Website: crate-barrel
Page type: newsletter-management
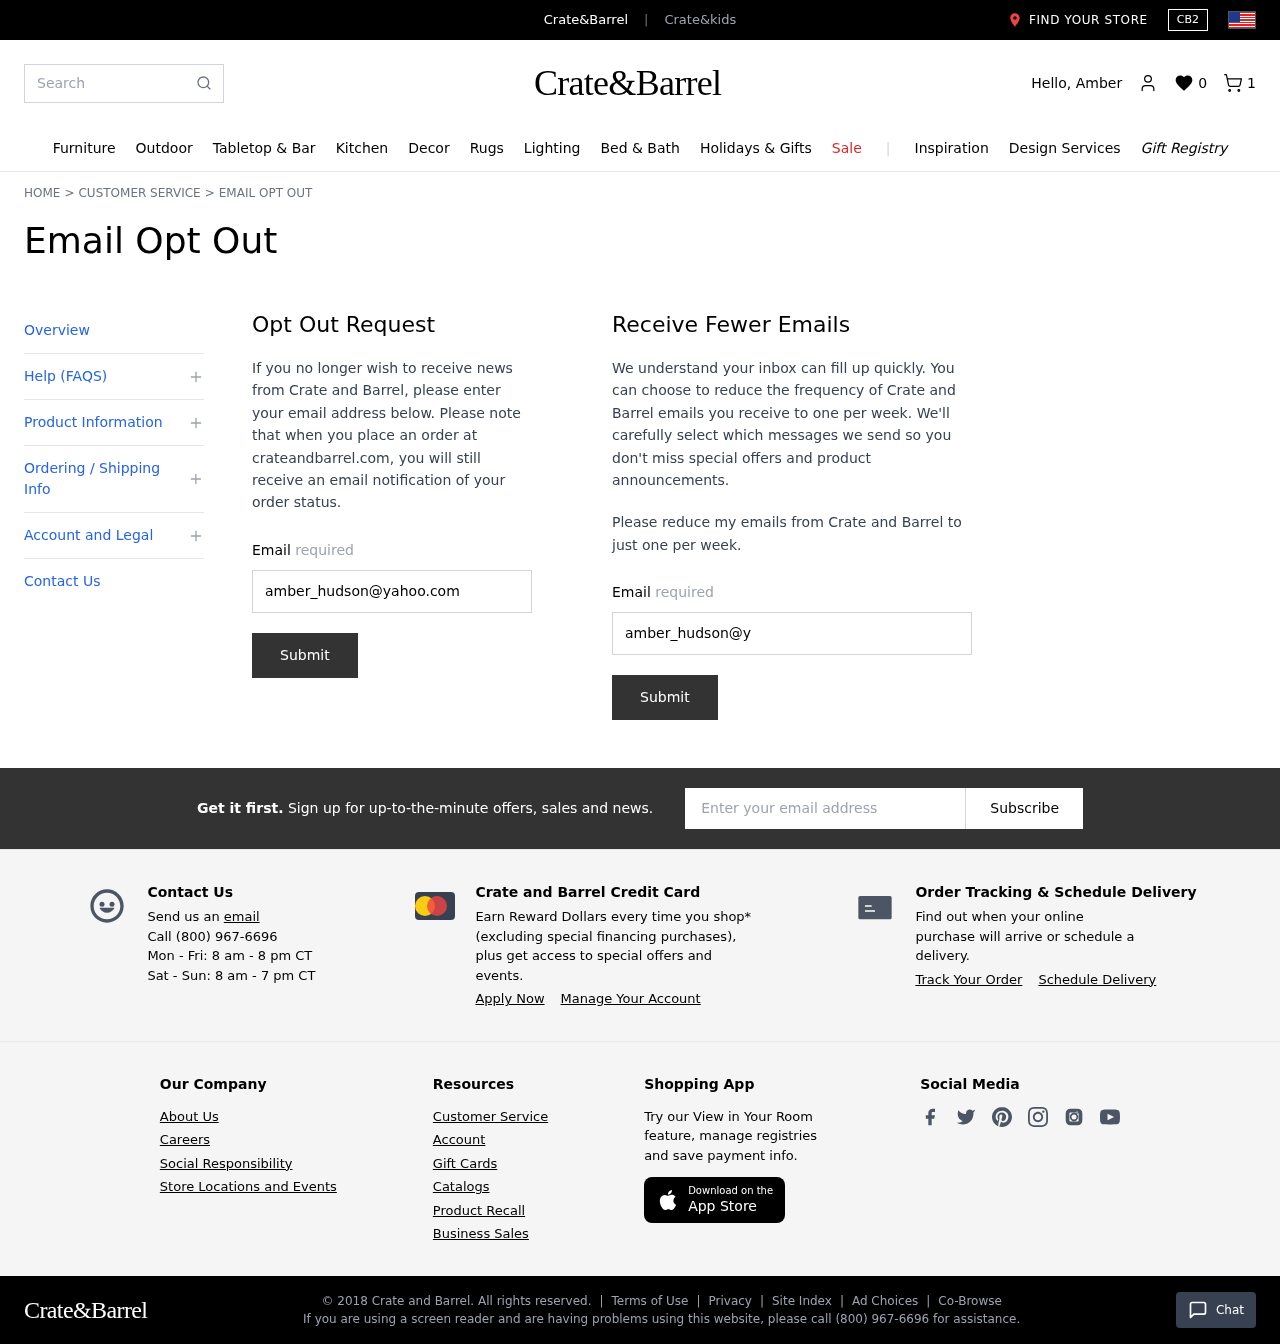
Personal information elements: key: PII_EMAIL
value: amber_hudson@yahoo.com
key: PII_EMAIL2
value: amber_hudson@yahoo.com
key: PII_EMAIL3
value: amber_hudson@yahoo.com
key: PII_FIRSTNAME
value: Amber
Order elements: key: ORDER_NUM_ITEMS
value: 1
Search elements: key: HEADER_SEARCH
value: Search
Other elements: key: WISHLIST_COUNT
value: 0